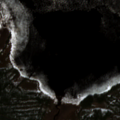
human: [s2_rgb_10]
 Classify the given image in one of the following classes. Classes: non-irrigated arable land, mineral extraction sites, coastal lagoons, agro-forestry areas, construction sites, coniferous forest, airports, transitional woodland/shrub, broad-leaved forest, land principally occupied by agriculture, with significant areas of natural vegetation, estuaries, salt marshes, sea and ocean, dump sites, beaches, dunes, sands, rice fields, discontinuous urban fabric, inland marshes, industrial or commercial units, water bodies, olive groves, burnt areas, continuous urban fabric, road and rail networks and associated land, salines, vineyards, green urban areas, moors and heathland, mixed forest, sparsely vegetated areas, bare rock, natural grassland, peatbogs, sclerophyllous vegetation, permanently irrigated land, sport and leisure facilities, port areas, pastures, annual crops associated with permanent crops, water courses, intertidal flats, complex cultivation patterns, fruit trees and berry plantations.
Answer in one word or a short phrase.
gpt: coniferous forest, transitional woodland/shrub, inland marshes, water bodies